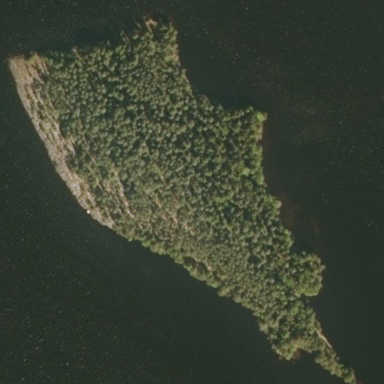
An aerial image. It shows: Island.